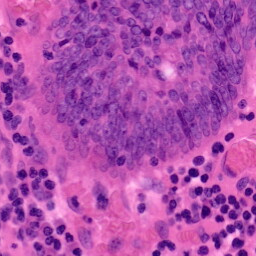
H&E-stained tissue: Colon